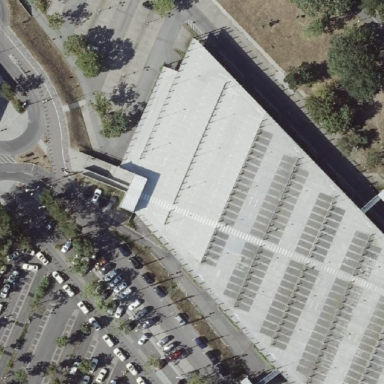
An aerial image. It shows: Multi-storey parking building with park and ride facility.